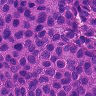
Metastatic tissue present: yes